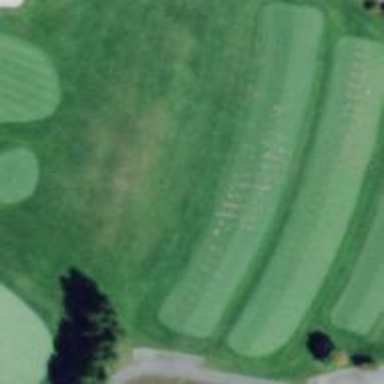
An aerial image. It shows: Golf tee on grassy land.